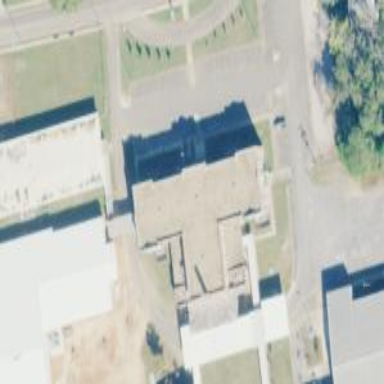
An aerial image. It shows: School.